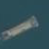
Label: Sand_carrier